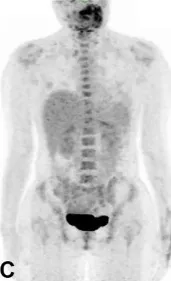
Whole body positron emission tomography-computed tomography (PET-CT) scan without distant metastases.
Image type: radiology (pet)